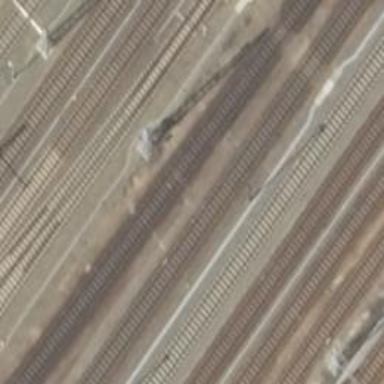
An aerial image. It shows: Railway milestone with catenary mast.